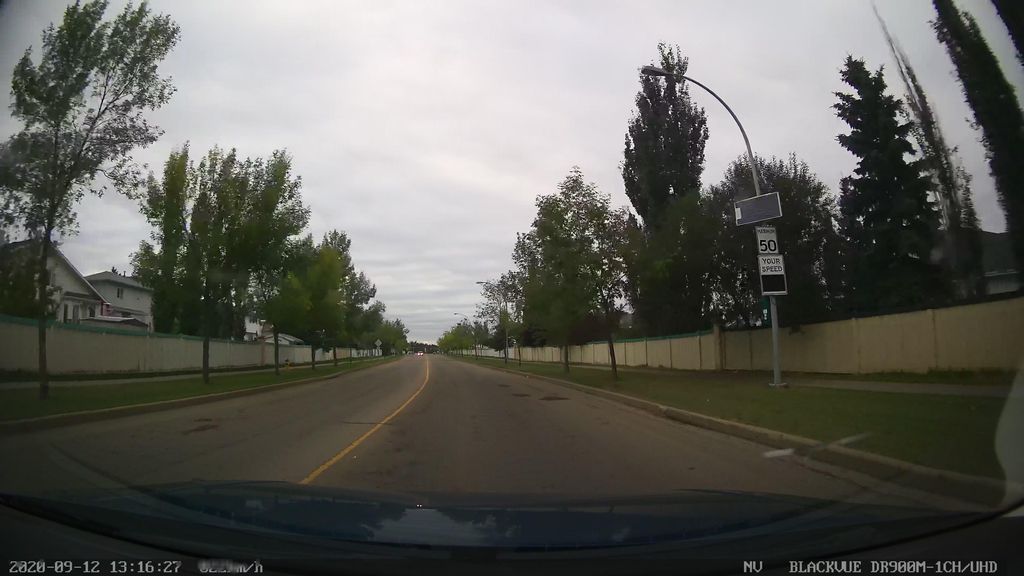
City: edmonton